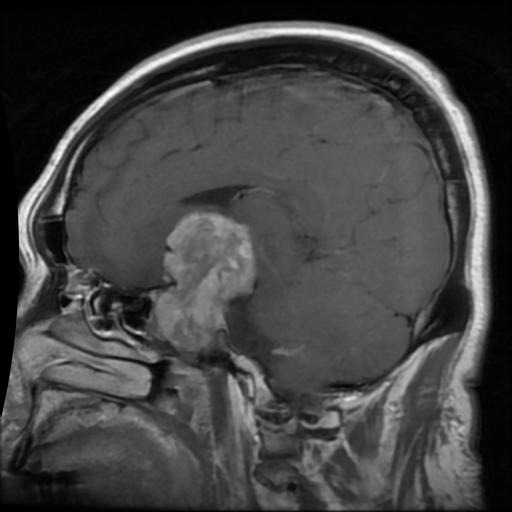
Label: pituitary